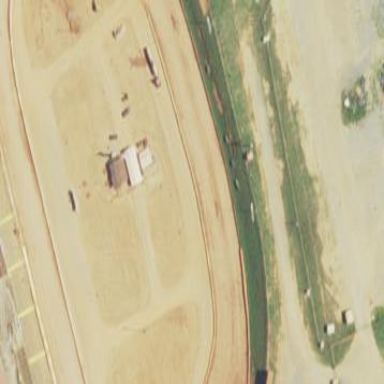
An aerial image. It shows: Dirt raceway for motor sports.